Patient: sex M, age 52
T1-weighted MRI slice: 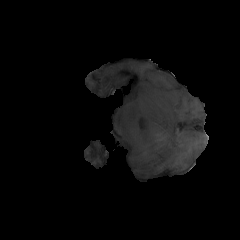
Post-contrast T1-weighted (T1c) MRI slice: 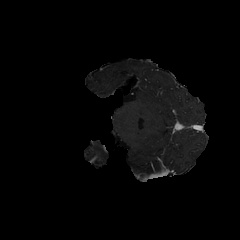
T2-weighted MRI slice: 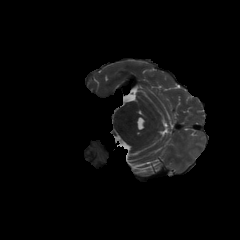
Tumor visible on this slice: no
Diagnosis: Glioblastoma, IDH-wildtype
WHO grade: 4